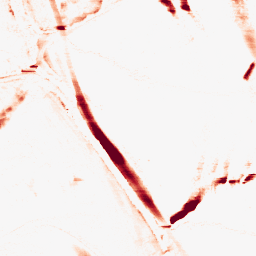
Category: morphological
Decomposition family: morphological_rect
Decomposition parameters: operation: opening
width: 20
height: 3
Upsampling method: sinc_blackman
Upsampling parameters: scale: 2
kernel_size: 8
Upsampling scale: 2